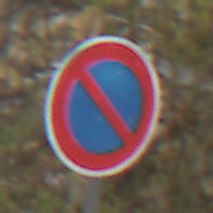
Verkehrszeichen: EingeschraenktesHalteverbot
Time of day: MorningAfternoon
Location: Outdoor (Urban)
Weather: PartlyCloudy
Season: NotSpecified
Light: Natural